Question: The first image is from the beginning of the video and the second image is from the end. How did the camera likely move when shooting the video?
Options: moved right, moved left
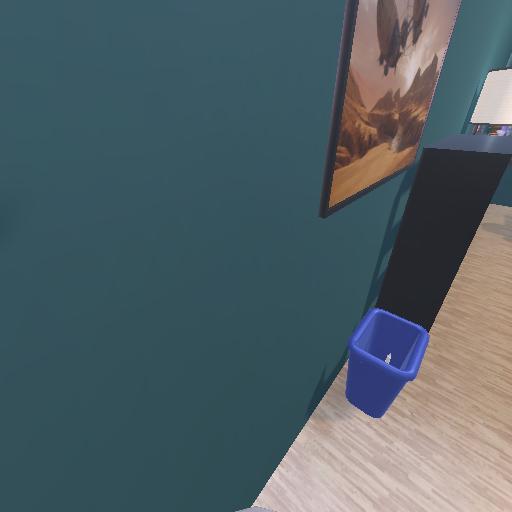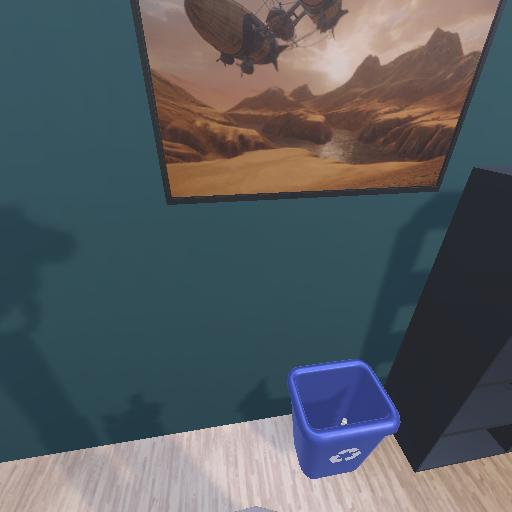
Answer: moved right